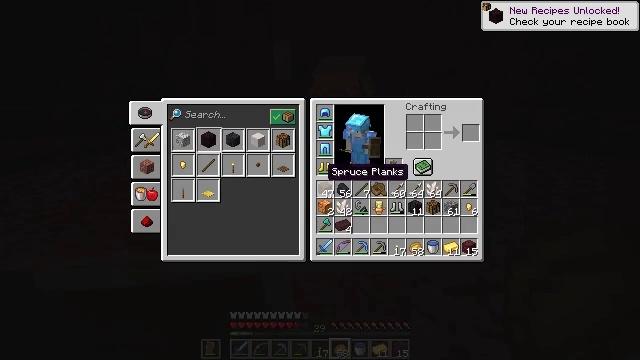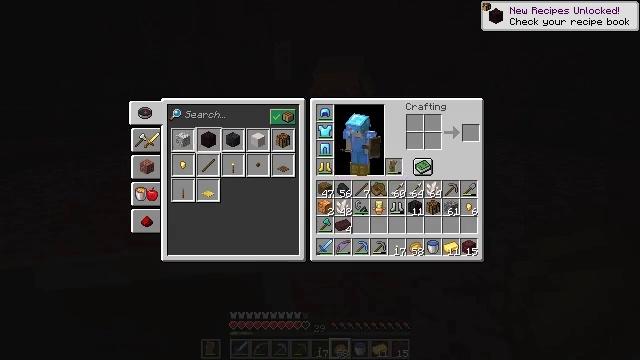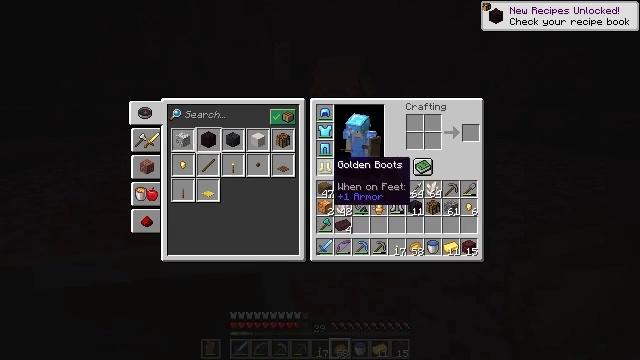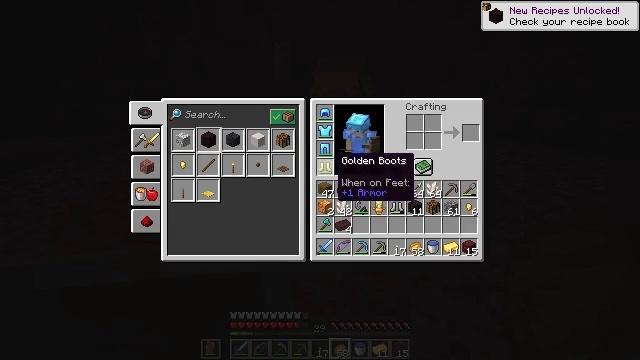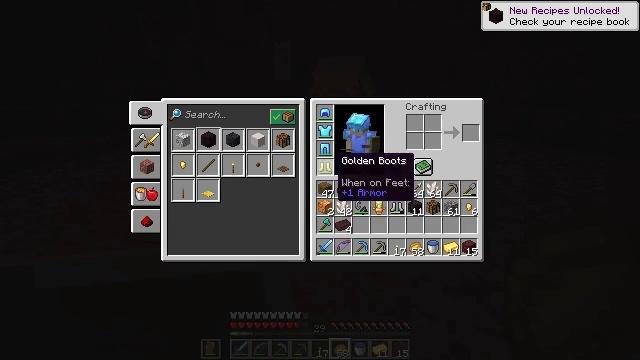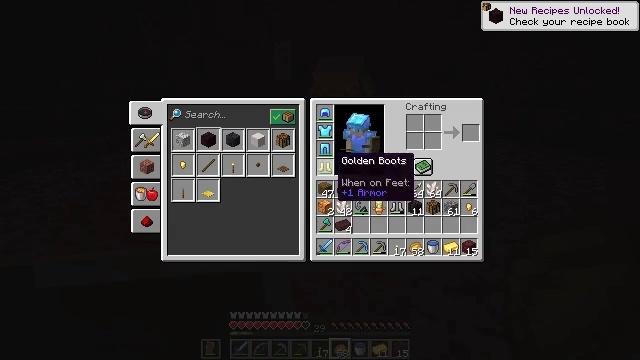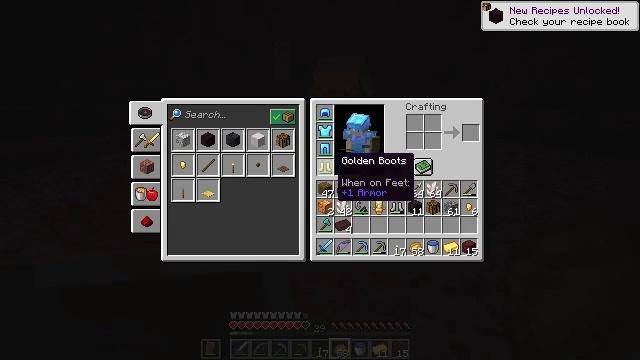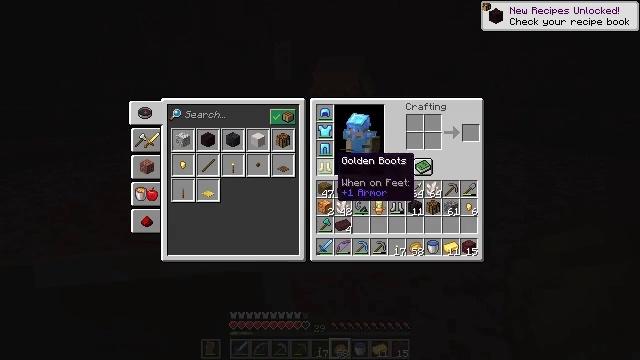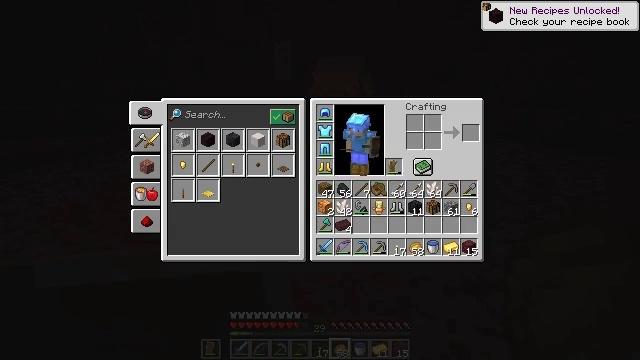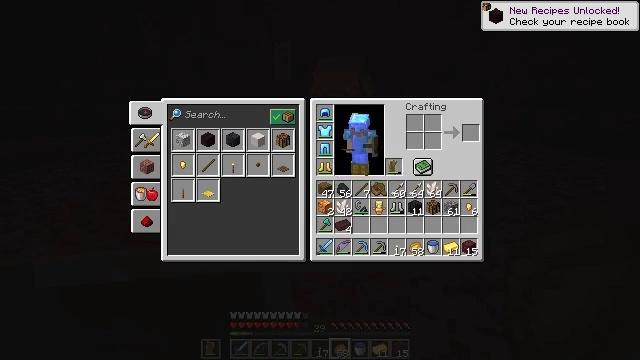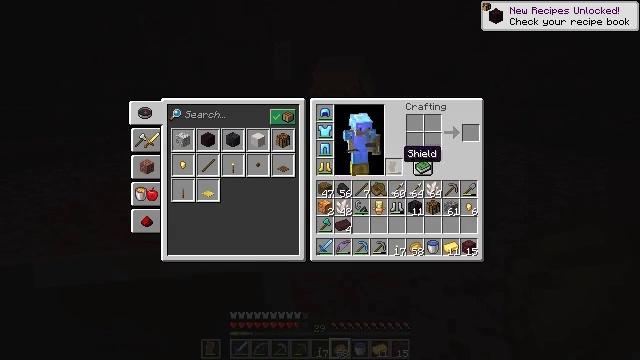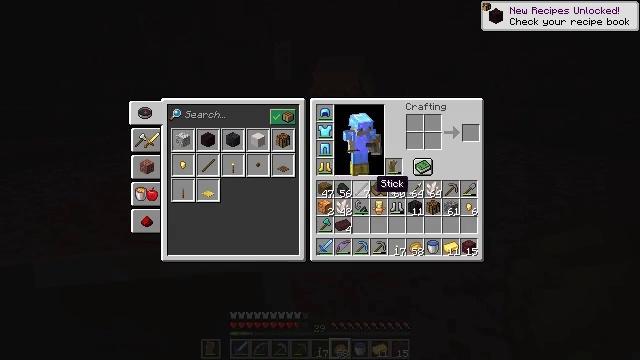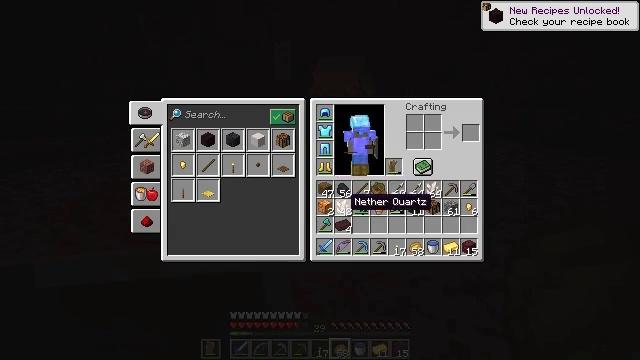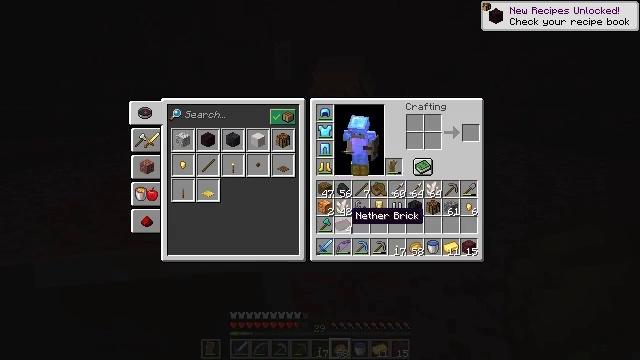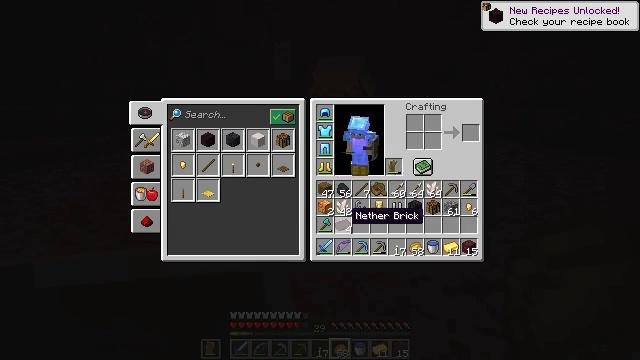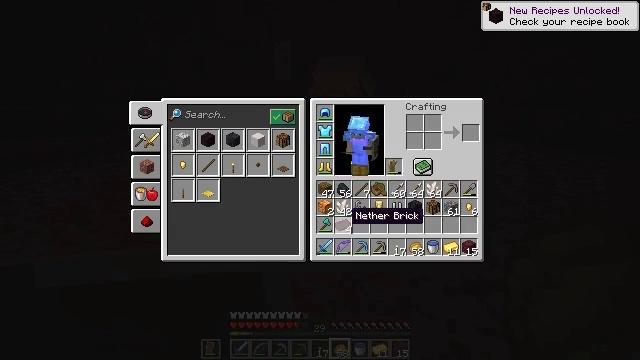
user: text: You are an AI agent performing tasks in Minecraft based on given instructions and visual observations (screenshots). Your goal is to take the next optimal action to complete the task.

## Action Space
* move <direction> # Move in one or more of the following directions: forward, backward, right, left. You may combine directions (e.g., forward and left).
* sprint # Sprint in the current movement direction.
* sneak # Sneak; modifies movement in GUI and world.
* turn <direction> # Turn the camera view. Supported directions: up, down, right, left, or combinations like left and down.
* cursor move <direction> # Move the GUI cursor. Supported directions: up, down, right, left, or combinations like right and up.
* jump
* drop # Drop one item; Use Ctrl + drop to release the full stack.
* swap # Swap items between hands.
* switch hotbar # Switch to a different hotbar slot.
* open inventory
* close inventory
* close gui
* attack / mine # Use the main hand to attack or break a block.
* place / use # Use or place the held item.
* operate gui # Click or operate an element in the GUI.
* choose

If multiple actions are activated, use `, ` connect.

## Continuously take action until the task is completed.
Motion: motion action
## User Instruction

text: Collect crimson stem for building materials.
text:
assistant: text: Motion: no_op
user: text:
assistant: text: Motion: no_op
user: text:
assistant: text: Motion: no_op
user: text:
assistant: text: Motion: no_op
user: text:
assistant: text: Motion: no_op
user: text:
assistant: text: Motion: no_op
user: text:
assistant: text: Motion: no_op
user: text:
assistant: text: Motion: cursor move right
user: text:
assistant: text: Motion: cursor move right
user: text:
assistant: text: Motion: cursor move right
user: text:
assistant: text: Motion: cursor move left and down
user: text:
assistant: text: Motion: cursor move left and down
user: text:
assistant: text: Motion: cursor move down
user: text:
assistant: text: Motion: no_op
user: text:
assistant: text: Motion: no_op
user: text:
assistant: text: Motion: no_op
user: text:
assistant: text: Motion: no_op
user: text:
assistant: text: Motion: no_op
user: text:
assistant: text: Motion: turn right and up
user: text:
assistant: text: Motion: turn right and up
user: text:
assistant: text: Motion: move left, turn right and up
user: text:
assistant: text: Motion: move left, turn right and up
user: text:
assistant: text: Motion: move left
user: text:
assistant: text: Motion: move left, turn right
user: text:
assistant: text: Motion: move left, turn right
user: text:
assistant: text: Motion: move left, turn right and up
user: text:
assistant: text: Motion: move left
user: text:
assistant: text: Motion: move left
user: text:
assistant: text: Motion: move left
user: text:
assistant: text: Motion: move left